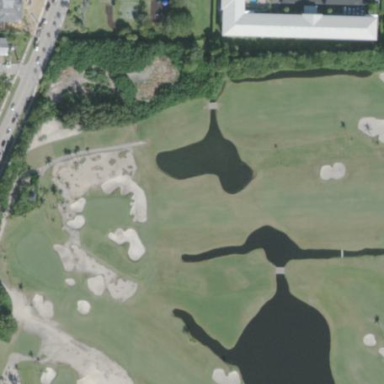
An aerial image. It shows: Water hazard in golf course. The hazard is natural water feature.